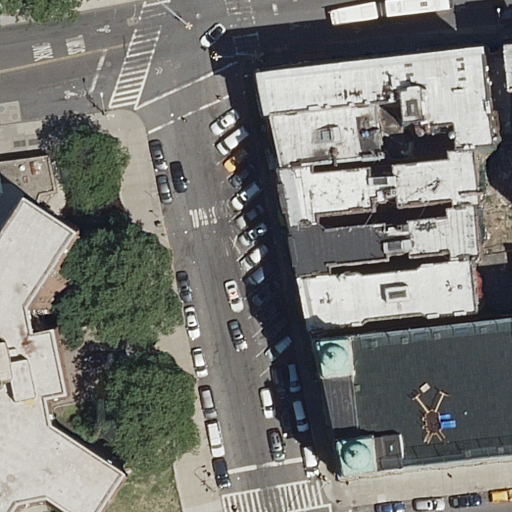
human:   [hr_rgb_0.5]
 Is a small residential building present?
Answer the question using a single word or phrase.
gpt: yes

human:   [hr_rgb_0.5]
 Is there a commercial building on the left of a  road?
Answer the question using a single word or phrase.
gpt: no

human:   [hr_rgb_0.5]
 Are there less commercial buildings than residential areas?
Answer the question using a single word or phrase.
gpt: yes

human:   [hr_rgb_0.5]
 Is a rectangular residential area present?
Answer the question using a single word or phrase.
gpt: yes

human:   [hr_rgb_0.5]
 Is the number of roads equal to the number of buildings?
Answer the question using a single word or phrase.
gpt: no

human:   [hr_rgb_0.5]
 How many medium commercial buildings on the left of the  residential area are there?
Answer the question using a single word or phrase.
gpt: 0

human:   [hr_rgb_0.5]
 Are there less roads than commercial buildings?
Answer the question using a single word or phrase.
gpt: no

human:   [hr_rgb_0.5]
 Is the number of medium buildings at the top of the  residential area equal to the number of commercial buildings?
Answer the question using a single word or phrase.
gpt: no

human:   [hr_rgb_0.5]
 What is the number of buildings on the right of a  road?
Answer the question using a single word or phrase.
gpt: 7

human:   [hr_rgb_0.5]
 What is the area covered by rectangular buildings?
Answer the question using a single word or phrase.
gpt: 1330m2

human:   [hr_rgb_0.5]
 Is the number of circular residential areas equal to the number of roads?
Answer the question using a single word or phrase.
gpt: no

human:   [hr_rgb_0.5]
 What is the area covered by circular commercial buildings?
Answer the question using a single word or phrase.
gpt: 0m2

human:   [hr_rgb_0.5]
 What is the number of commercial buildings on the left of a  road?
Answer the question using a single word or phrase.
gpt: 0

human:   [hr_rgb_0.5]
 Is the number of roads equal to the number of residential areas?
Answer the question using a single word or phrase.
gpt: no

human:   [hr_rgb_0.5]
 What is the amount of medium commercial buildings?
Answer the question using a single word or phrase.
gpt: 0

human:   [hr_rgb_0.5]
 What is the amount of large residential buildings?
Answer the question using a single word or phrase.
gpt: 2

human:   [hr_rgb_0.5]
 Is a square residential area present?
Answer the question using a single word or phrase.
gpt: no

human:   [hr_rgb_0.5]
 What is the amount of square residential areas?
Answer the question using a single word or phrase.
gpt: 0

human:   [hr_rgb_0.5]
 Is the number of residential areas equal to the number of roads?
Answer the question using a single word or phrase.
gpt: no

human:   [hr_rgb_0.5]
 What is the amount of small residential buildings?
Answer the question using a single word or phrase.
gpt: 1

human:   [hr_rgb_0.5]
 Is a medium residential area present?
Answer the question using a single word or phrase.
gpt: no

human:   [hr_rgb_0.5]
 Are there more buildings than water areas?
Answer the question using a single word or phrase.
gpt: yes

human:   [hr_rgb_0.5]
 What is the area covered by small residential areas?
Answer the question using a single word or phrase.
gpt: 0m2

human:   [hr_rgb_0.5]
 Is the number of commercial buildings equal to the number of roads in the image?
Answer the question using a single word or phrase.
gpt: no

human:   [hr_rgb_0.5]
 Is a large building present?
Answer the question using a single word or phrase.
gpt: yes

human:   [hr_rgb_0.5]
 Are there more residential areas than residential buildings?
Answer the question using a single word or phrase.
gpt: no

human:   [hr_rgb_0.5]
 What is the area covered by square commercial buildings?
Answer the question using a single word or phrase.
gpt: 0m2

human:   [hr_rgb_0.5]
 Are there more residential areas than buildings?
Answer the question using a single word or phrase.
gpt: no

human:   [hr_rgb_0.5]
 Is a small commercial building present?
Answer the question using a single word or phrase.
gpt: no

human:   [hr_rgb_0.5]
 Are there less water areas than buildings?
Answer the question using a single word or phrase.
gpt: yes

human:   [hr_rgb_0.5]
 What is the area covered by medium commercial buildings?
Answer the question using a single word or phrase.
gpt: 0m2

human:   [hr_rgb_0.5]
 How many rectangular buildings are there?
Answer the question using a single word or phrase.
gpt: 3

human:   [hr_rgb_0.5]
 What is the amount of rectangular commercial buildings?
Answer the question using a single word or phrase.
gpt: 0

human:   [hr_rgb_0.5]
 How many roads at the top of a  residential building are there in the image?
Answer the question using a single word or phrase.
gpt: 6

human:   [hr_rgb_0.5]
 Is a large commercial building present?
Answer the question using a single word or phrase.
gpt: no

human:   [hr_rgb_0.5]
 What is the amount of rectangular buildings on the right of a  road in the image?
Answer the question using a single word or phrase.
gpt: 3